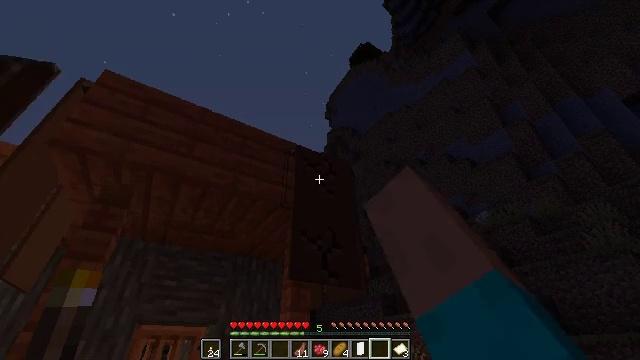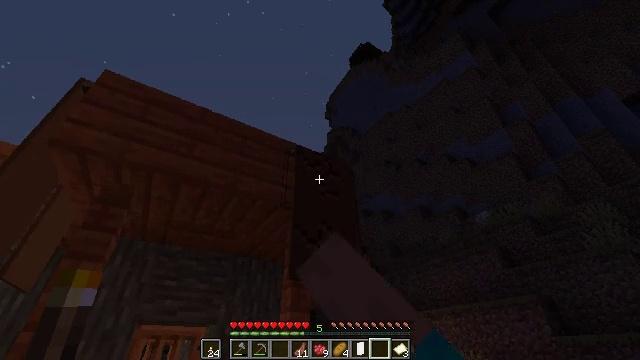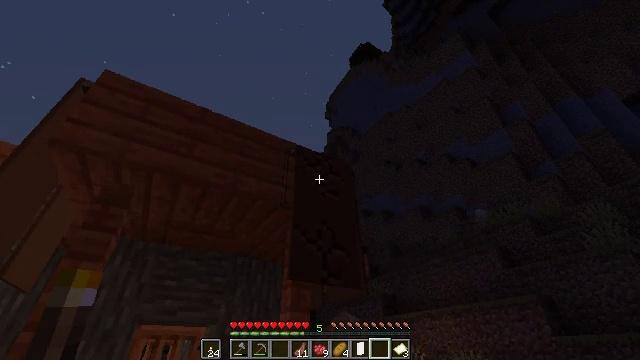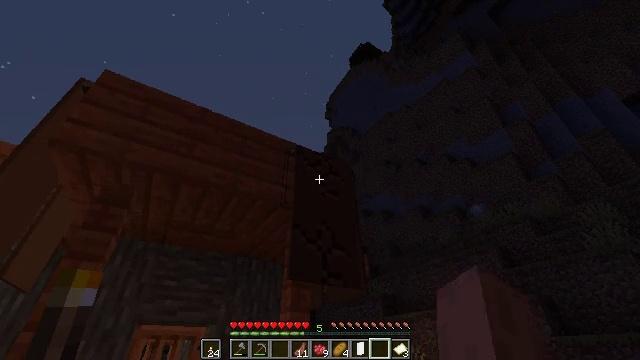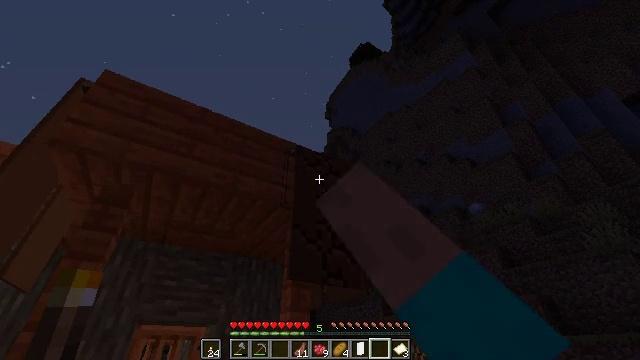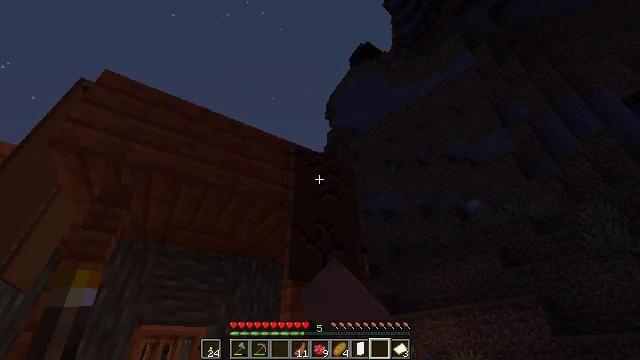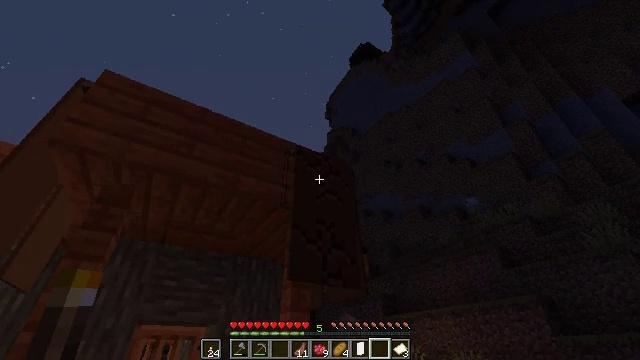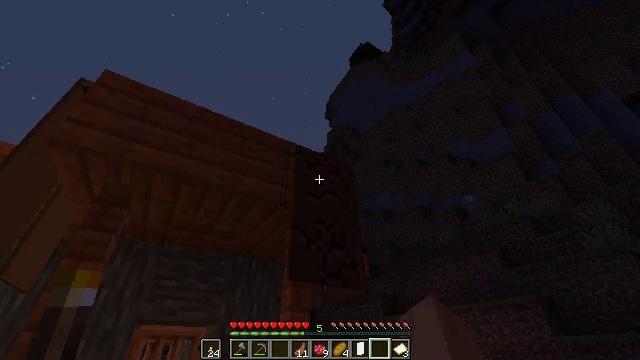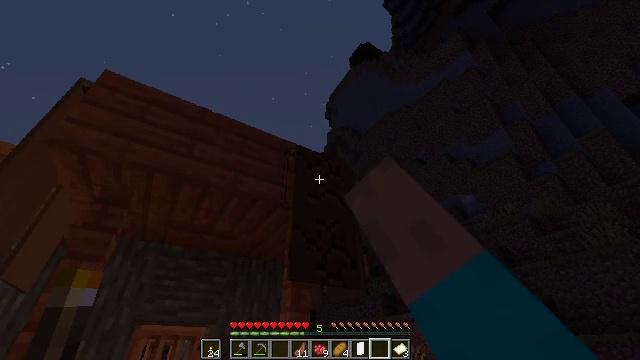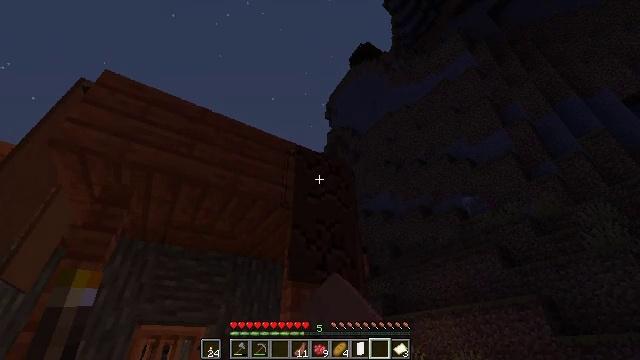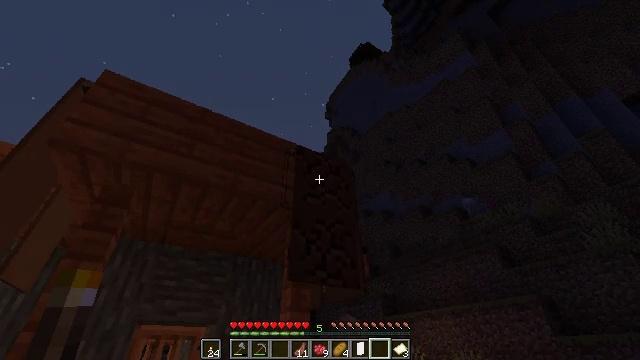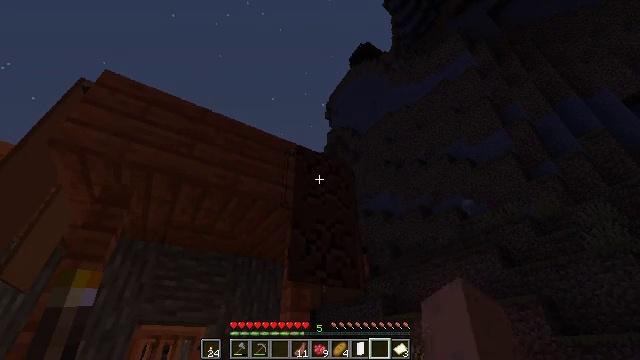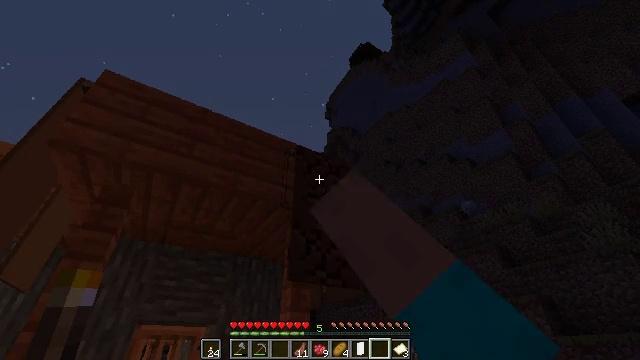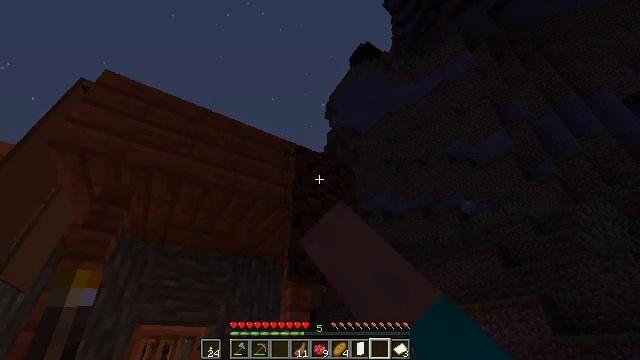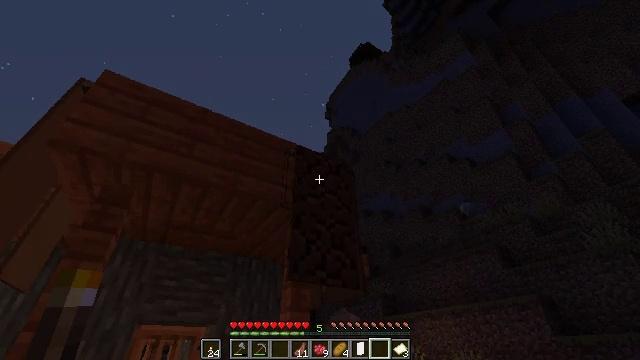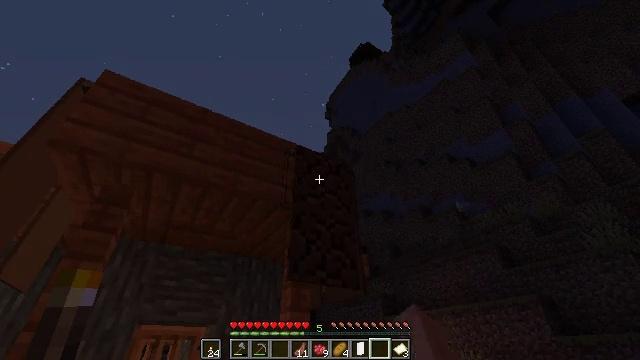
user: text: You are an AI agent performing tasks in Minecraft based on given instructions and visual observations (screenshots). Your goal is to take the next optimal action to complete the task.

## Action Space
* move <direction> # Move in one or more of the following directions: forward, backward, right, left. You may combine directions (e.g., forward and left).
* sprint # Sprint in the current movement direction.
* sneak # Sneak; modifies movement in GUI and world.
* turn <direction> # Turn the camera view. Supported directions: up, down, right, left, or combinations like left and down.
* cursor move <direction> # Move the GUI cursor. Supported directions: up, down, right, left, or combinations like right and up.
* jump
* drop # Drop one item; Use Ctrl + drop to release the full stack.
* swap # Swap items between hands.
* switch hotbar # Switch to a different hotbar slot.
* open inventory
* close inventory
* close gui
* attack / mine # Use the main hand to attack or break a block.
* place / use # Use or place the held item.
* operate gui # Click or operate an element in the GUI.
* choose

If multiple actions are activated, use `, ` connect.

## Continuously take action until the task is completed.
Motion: motion action
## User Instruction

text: Attack the brown wall banner to gather it.
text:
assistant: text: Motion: attack / mine
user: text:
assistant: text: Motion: attack / mine
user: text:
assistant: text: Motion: attack / mine
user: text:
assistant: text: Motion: attack / mine
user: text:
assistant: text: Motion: attack / mine
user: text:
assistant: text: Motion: attack / mine
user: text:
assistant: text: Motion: attack / mine
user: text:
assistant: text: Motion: attack / mine
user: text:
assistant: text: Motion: attack / mine
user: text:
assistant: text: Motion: attack / mine
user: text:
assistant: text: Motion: attack / mine
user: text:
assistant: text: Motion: attack / mine
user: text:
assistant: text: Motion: attack / mine
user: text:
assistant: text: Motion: attack / mine
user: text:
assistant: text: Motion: attack / mine
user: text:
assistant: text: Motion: attack / mine
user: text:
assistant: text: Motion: attack / mine
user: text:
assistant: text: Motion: attack / mine
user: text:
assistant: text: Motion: move forward
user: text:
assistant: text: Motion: move forward, turn down
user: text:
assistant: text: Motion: no_op